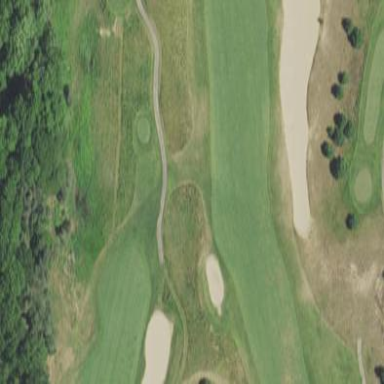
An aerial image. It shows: Grassy area designated as golf fairway.